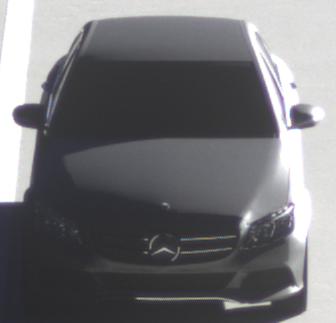
Make: Mercedes-Benz
Model: C 160
Detailed model: C-Class (205) Limousine
Model produced from: 2015/04
Model produced until: 2018/04
Doors: 4
Color: gray
Road condition: dry road
Daytime: sunrise or sunset
Contrast: high contrast